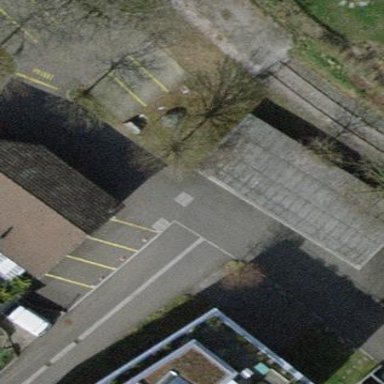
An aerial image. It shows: Group of garages.